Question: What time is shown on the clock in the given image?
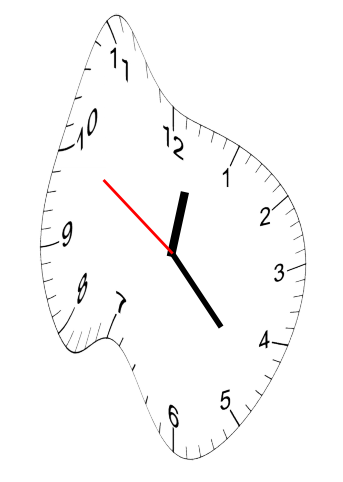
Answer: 12:22:50